高三 · 度量几何学
如图, 在 $\odot \mathrm{O}$ 中, 弦 $\mathrm{AB}$ 的长等于半径, 若 $\angle \mathrm{DAE}=80^{\circ}$, 则 $\angle \mathrm{ACD}=(\quad)$

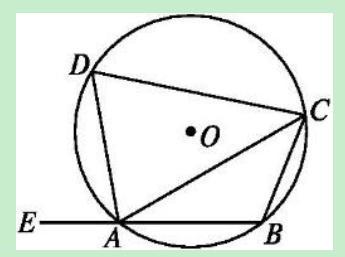
A. $30^{\circ}$
B. $45^{\circ}$
C. $50^{\circ}$
D. $60^{\circ}$
答案: C
解析: 解答: $\because$ 四边形 $\mathrm{ABCD}$ 内接于圆 $\mathrm{O}, \therefore \angle \mathrm{DAE}=\angle \mathrm{BCD}=80^{\circ}$.

$\because$ 弦 $\mathrm{AB}$ 的长等于半径, $\therefore$ 弦 $\mathrm{AB}$ 所对圆心角为 $60^{\circ}$.

$\therefore \angle \mathrm{ACB}=\frac{1}{2} \times 60^{\circ}=30^{\circ} . \therefore \angle \mathrm{ACD}=\angle \mathrm{BCD}-\angle \mathrm{ACB}=80^{\circ}-30^{\circ}=50^{\circ}$.

分析: 本题主要考查了圆内接四边形的性质与判断定理, 解决问题的关键是根据圆内接四边形的性质与判断定理集合所给条件计算即可